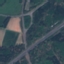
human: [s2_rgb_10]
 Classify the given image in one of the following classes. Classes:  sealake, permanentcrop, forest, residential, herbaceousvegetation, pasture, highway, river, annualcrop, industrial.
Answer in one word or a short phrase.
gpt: Highway